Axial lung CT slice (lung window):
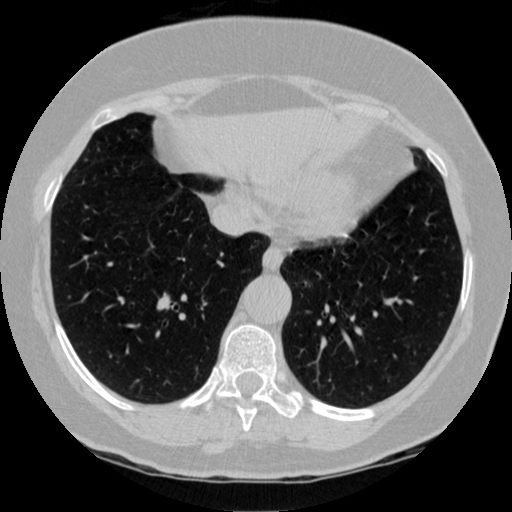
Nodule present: no